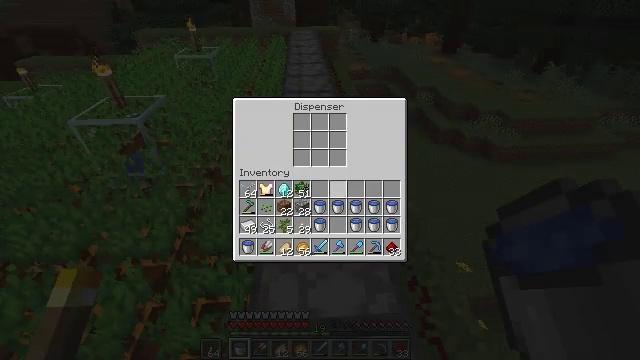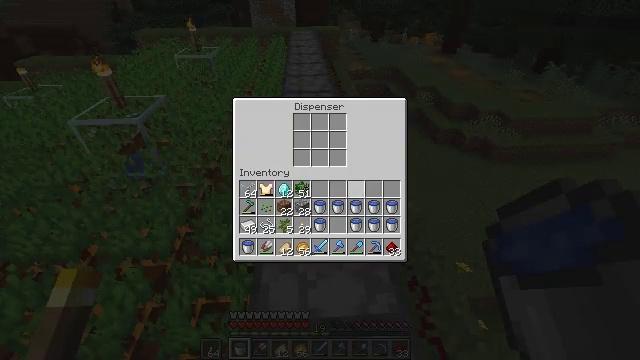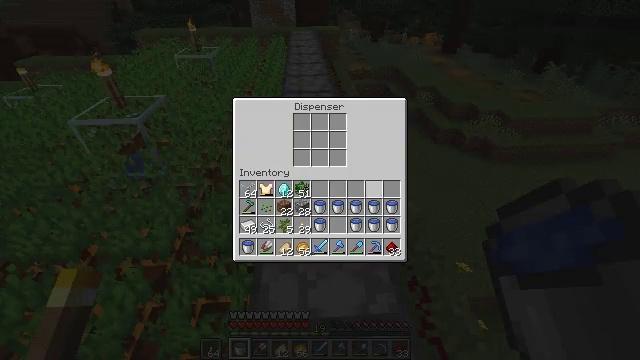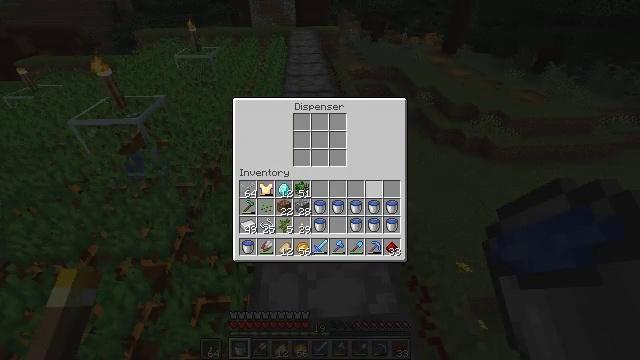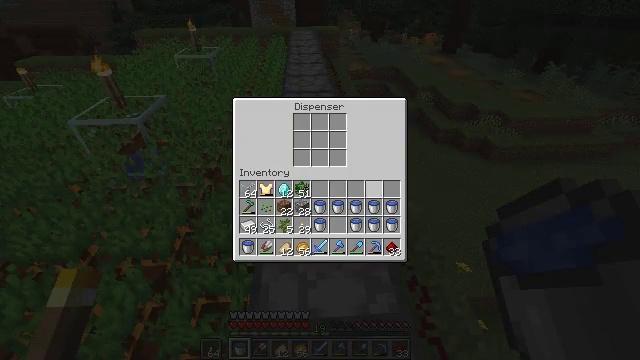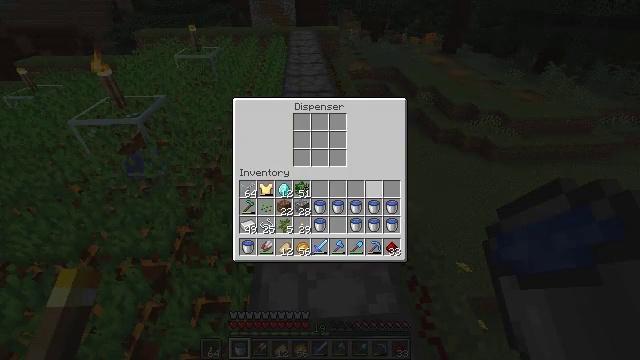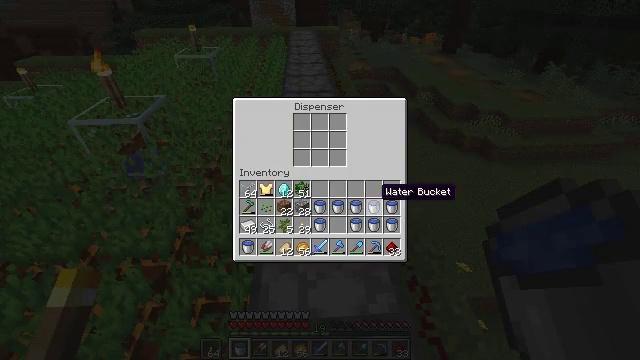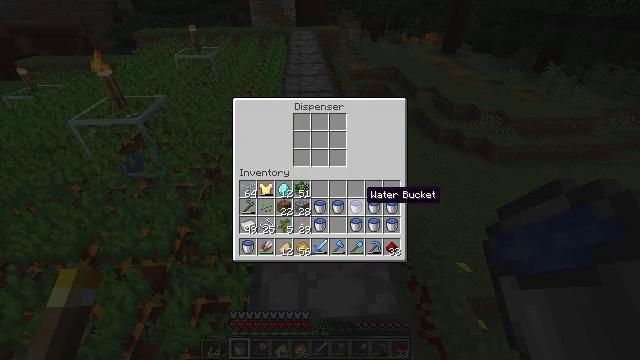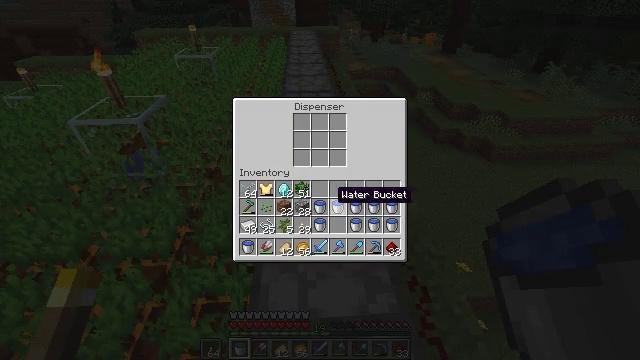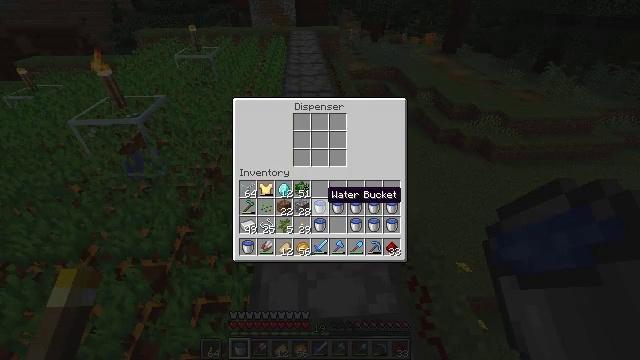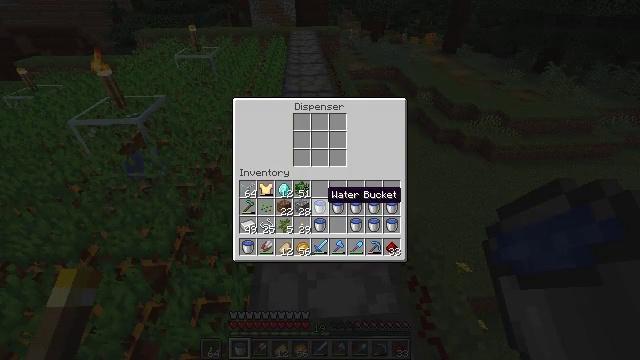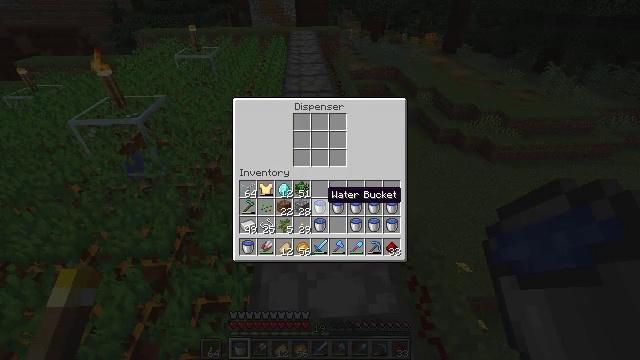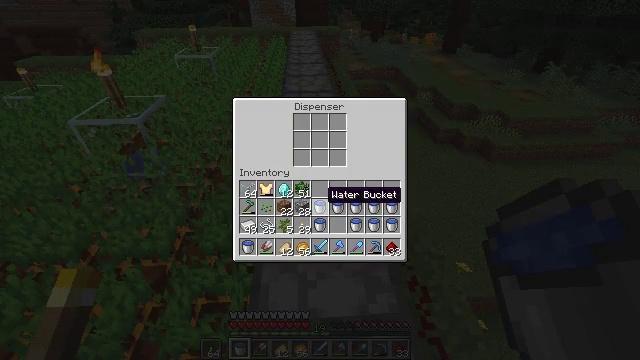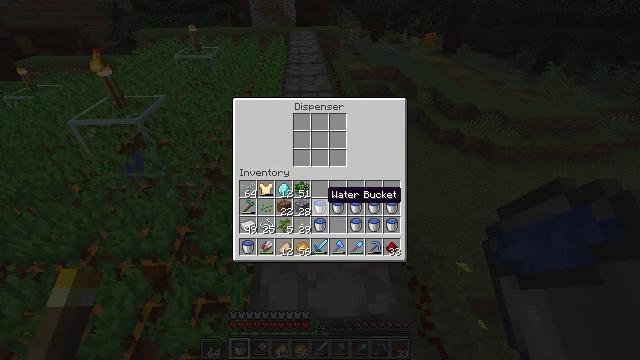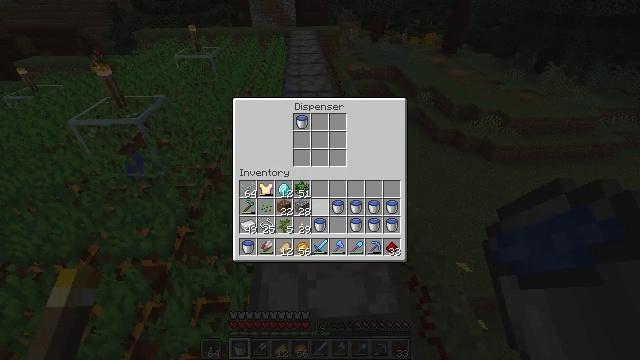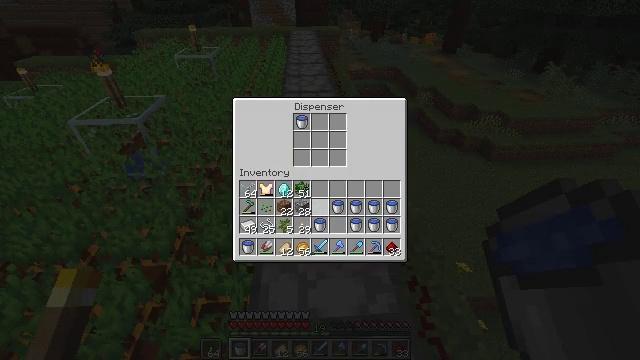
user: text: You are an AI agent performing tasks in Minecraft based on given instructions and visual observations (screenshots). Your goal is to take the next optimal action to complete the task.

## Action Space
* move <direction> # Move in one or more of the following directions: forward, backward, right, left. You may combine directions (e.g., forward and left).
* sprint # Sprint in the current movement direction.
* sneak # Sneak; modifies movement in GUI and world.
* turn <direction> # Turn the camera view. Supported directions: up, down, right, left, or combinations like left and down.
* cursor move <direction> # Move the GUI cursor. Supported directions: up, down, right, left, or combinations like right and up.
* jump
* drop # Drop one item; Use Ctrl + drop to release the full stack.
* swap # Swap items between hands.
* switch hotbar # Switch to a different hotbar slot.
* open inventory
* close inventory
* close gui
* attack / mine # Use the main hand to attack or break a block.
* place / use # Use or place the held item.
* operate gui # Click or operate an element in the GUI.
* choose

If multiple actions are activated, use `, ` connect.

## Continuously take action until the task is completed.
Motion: motion action
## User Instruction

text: Recycle the repeater from a redstone circuit.
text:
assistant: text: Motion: cursor move right
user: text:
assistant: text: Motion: sneak, cursor move right
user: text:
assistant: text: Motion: sneak
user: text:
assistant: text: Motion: sneak
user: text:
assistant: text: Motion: sneak
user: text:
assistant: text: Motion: sneak
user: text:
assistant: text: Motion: sneak, cursor move left
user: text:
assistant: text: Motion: sneak, cursor move left
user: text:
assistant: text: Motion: sneak, cursor move left
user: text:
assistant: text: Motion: sneak
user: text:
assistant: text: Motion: sneak
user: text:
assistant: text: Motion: sneak
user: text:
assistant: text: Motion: sneak
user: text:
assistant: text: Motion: sneak, operate gui
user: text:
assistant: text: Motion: sneak, operate gui
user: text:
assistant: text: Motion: sneak, operate gui
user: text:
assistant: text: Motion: sneak
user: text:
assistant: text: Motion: sneak
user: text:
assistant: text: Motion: sneak
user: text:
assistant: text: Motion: no_op
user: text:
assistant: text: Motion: no_op
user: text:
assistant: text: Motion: no_op
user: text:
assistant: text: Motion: no_op
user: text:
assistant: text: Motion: no_op
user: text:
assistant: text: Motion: no_op
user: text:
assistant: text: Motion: no_op
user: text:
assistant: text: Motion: no_op
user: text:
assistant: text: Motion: no_op
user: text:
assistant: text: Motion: no_op
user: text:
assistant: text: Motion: no_op